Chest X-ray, AP view. Patient: 29 years old, sex M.
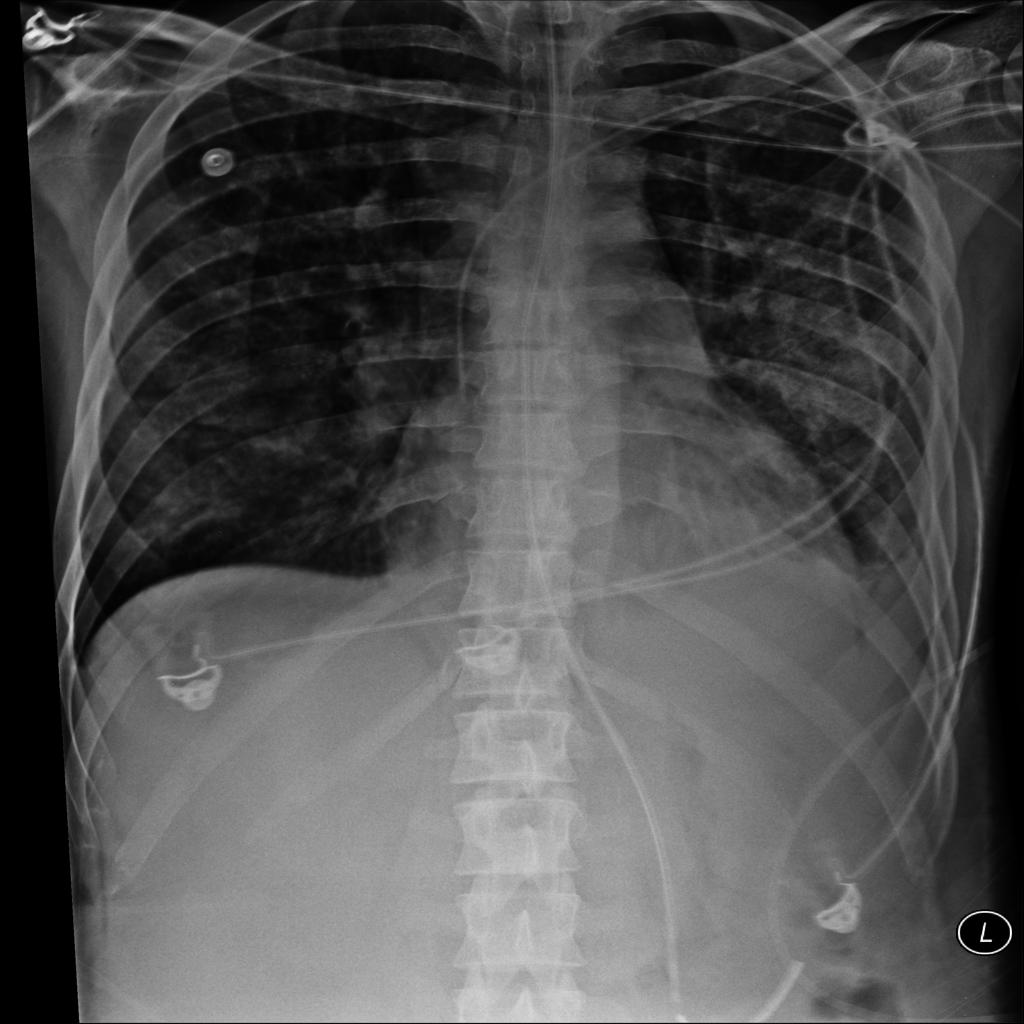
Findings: Infiltration